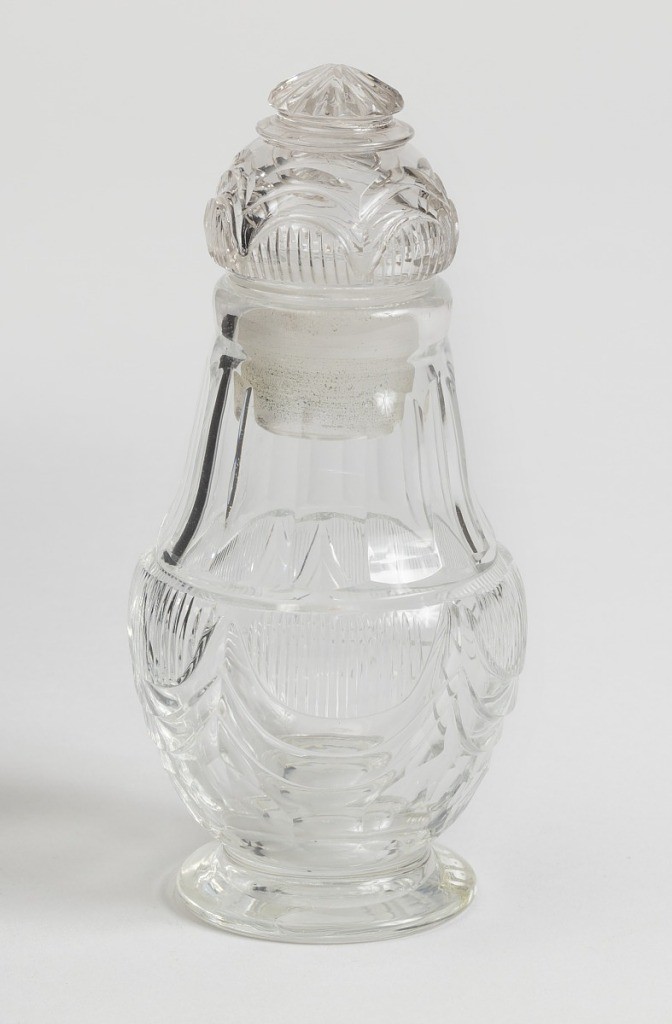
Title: Cruet
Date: ca. 1810
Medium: glass, copper, silver
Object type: cruet
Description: Pear-shaped body, cut with drapery swags and flat vertical flutes; flat circular foot; silver-plated cap with perforations